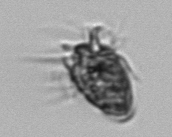
Label: Strombidium_tintinnodes